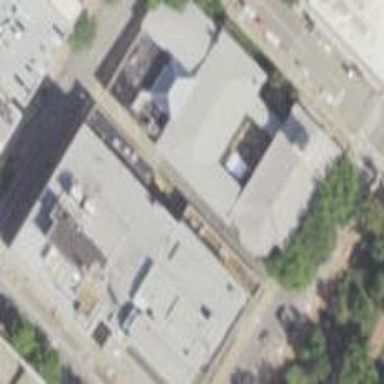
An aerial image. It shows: Courthouse building.